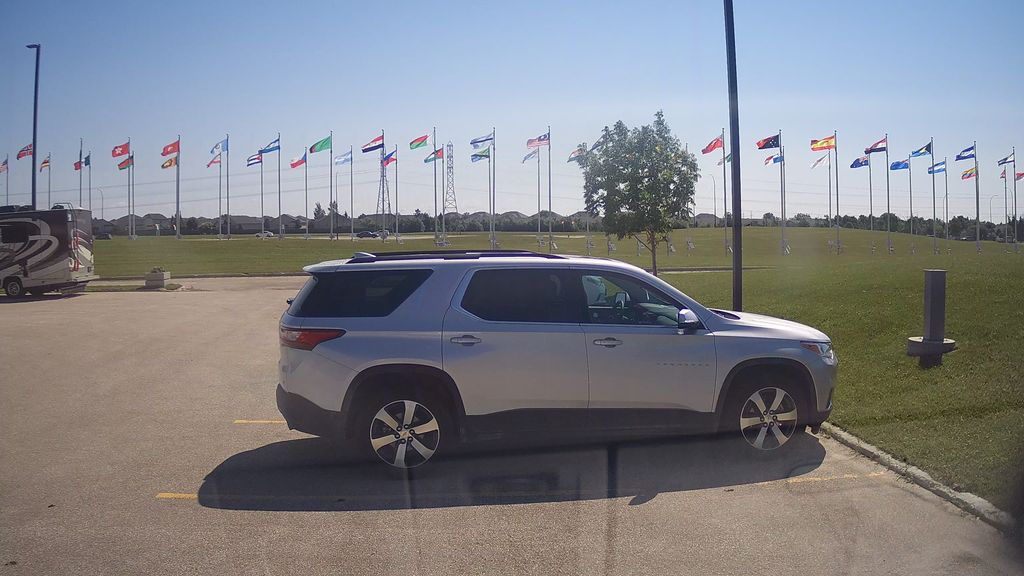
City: winnipeg